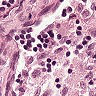
Metastatic tissue present: no